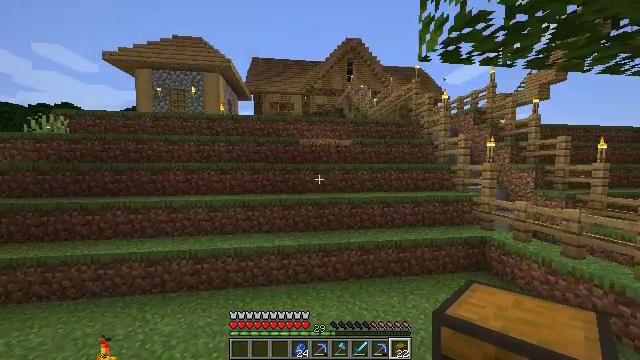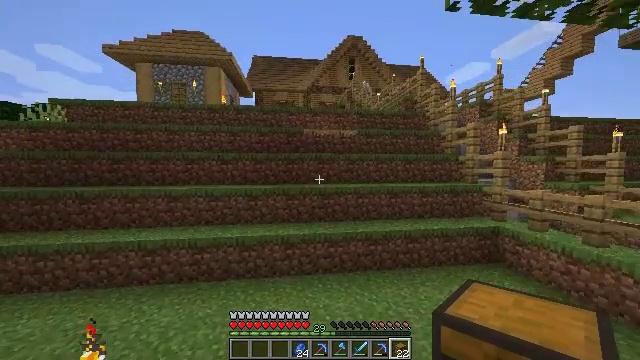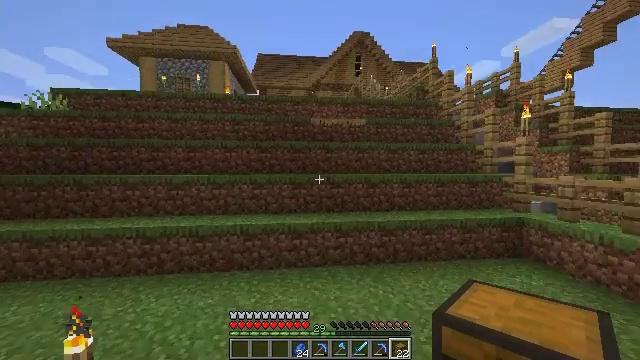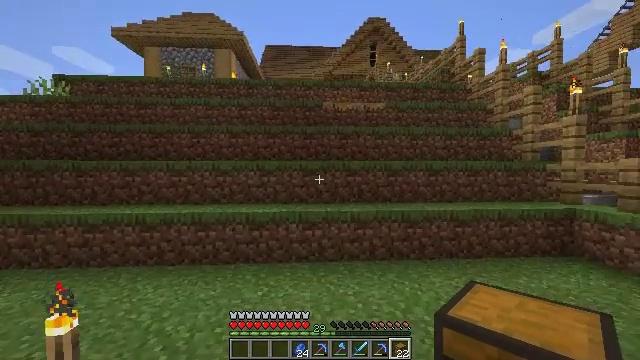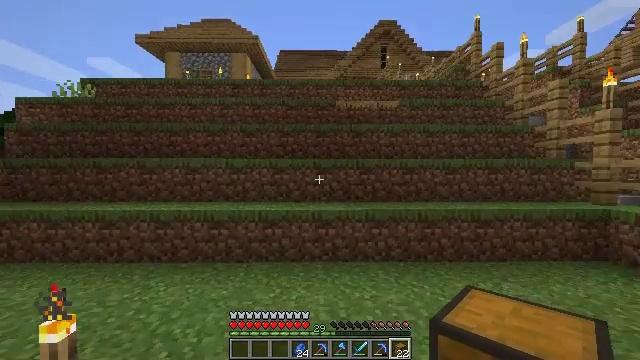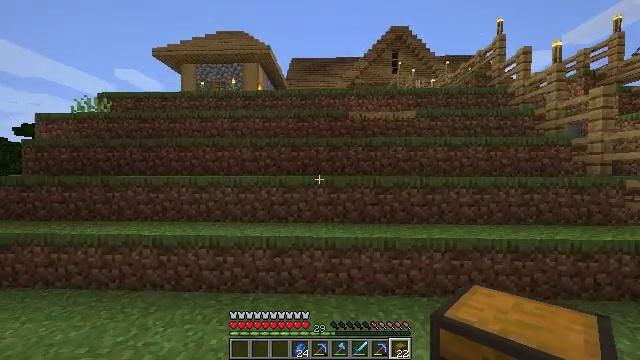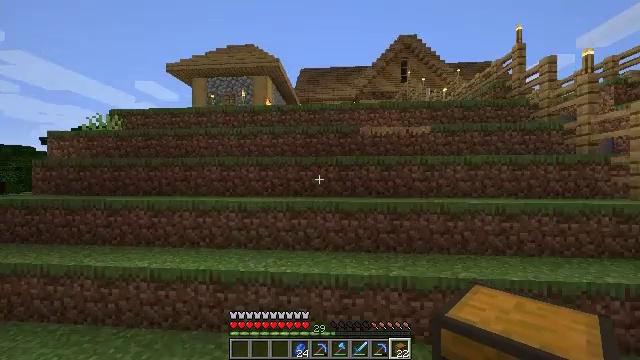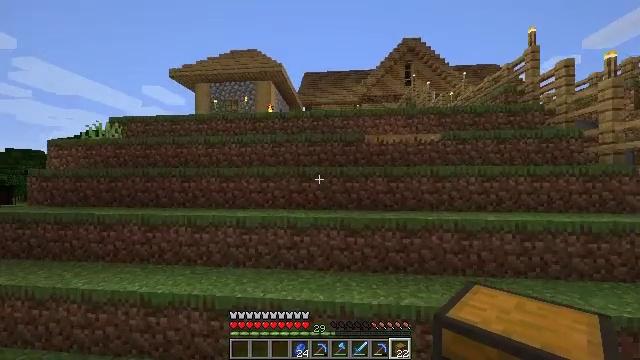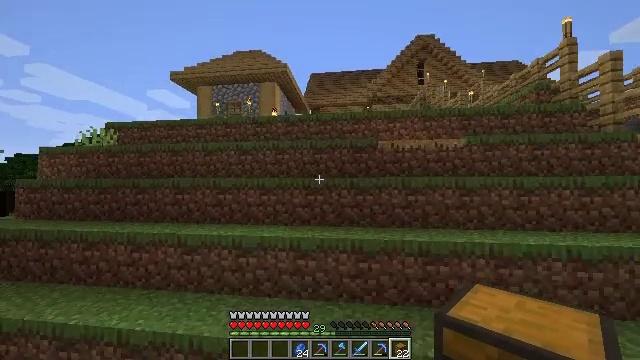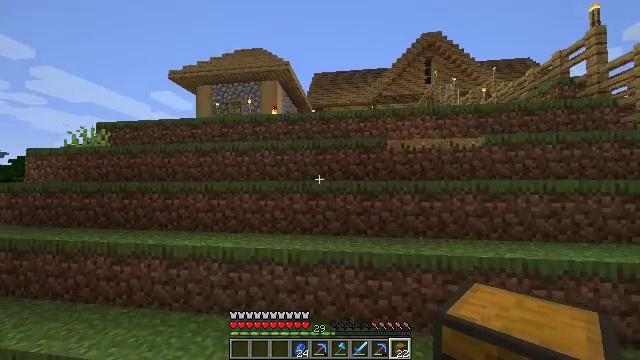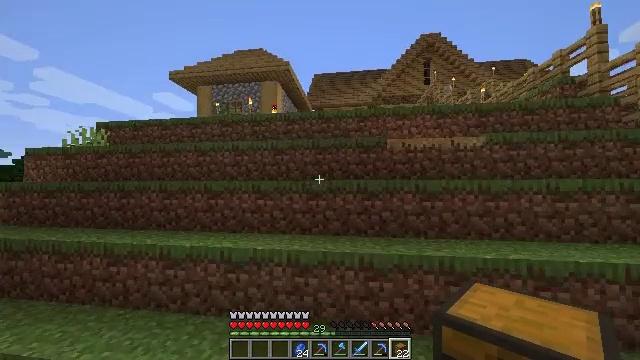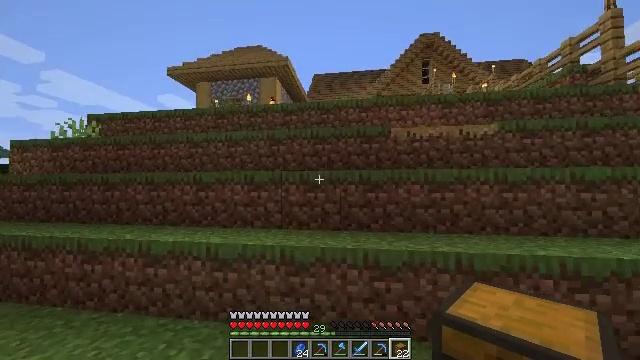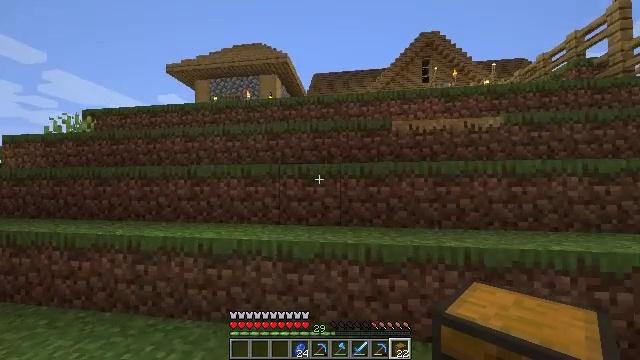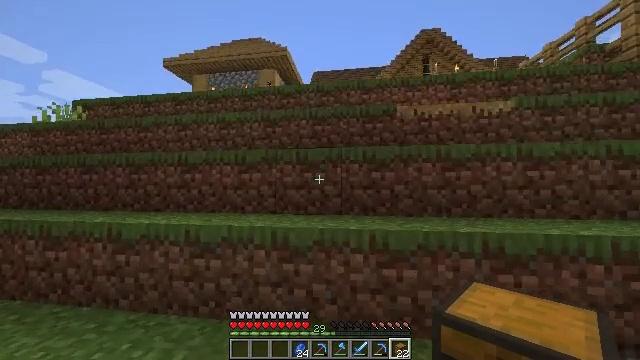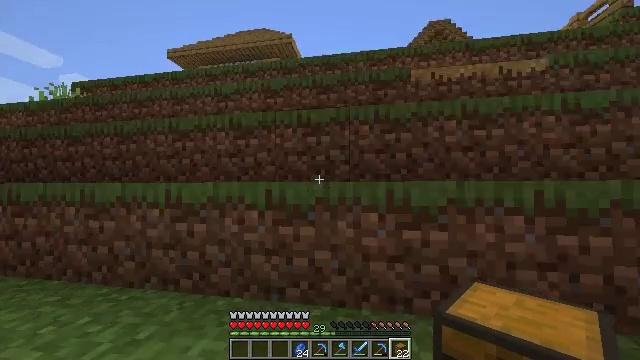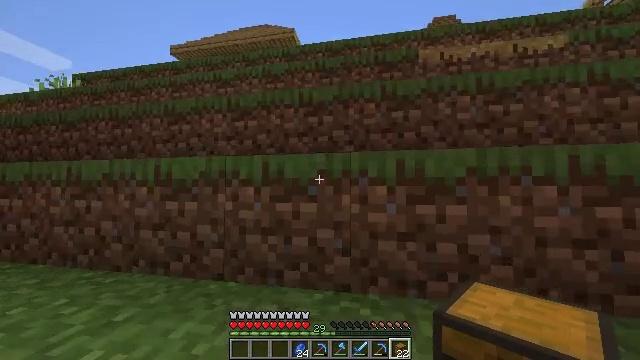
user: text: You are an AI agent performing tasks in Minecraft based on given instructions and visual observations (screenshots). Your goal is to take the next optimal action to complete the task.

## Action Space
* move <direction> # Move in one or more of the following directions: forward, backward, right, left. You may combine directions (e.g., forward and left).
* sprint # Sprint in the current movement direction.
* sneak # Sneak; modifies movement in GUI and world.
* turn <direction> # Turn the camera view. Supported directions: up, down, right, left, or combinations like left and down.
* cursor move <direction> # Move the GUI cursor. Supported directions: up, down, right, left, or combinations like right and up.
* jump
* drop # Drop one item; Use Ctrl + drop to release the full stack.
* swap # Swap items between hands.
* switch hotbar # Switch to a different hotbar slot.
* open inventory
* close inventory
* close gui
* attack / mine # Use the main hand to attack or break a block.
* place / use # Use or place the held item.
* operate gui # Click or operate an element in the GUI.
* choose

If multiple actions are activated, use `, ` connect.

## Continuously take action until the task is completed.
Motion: motion action
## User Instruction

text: Create an apple through the craft option.
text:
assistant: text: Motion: move forward, sprint, jump
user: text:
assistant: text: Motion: move forward, turn left, jump
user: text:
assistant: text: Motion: move forward, turn left, jump
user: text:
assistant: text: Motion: move forward, turn left, jump
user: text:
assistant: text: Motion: move forward, turn left, jump
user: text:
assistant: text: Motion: move forward, turn left and up, jump
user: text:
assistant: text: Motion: move forward, jump
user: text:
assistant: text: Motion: move forward, sprint, turn left and up, jump
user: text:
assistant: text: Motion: move forward, sprint, jump
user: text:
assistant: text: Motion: move forward, sprint, jump
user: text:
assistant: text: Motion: move forward, jump
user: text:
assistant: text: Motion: move forward, jump
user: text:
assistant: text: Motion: move forward, jump
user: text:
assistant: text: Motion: move forward, turn left, jump
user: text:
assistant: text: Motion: move forward, jump
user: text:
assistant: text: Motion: move forward, sprint, turn left, jump
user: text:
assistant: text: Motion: move forward, sprint, turn left, jump
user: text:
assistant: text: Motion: move forward, sprint, turn left, jump
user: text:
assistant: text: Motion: move forward, sprint, jump
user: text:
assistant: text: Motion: move forward, jump
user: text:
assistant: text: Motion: move forward, jump
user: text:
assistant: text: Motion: move forward, jump
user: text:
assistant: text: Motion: move forward, jump
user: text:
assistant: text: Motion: move forward, turn right, jump
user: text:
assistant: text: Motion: move forward, sprint, turn right, jump
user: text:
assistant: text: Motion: move forward, sprint, turn right, jump
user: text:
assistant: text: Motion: move forward, sprint, jump
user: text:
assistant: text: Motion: move forward, jump
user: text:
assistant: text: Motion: move forward, jump
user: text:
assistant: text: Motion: move forward, jump